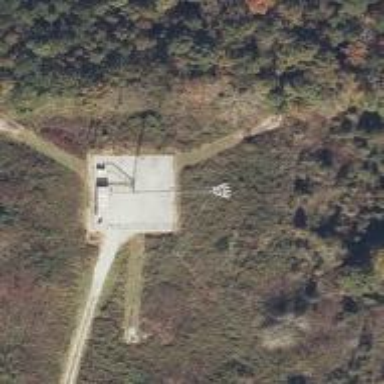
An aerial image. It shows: Man-made mast used for communication purposes.